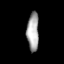
Tissue: lung
Cell type: Endothelial cells
Senescence score: 0.5666
Nuclear area (px): 453
Mean DAPI intensity: 164.687